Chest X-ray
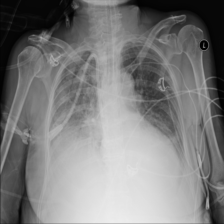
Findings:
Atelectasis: negative
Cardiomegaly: negative
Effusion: negative
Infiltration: negative
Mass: negative
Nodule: negative
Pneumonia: negative
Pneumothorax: negative
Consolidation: positive
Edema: negative
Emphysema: negative
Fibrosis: negative
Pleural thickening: negative
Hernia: negative